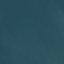
Label: SeaLake